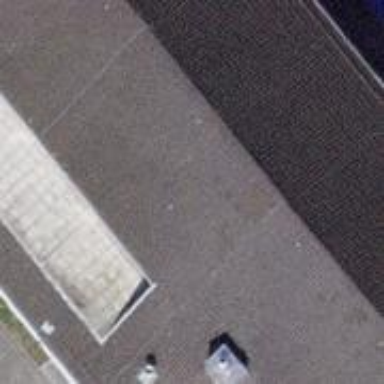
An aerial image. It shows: School building.